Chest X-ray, AP view. Patient: 39 years old, sex M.
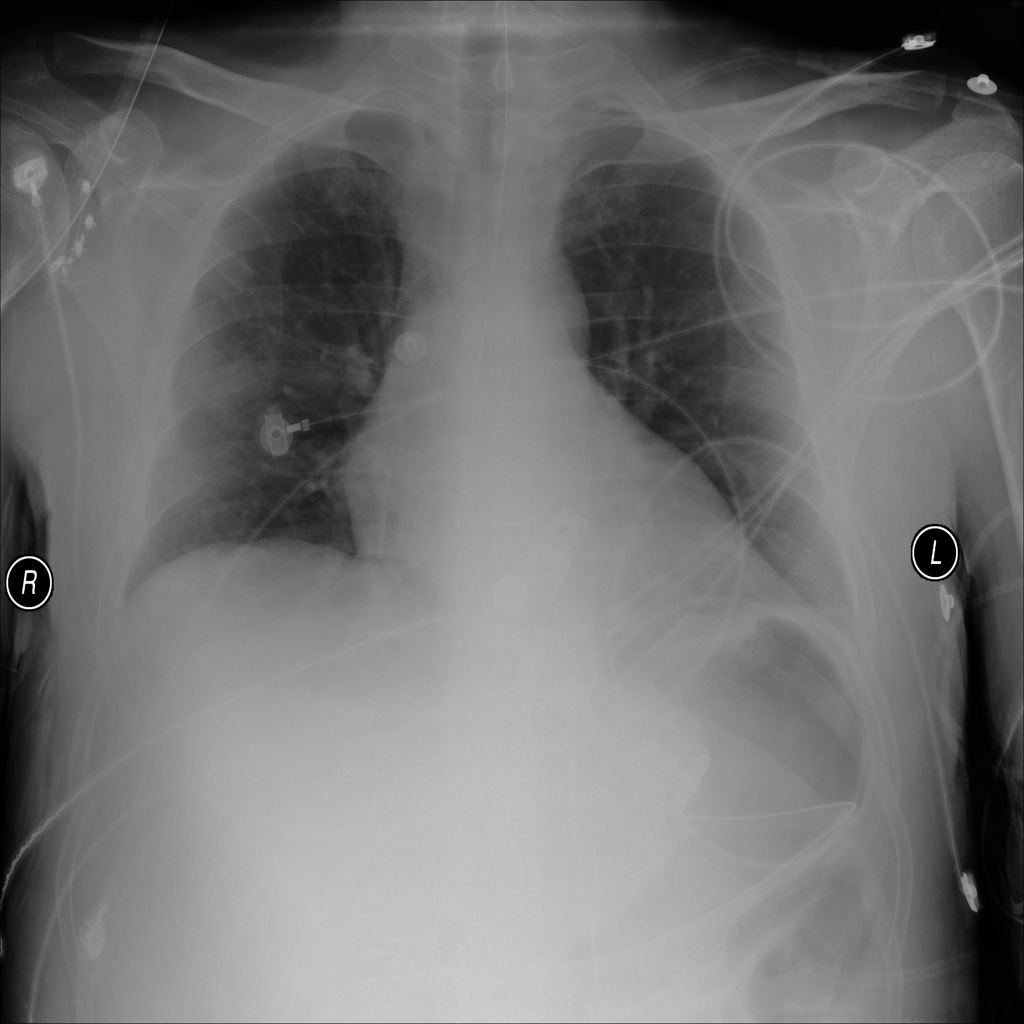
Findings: Atelectasis